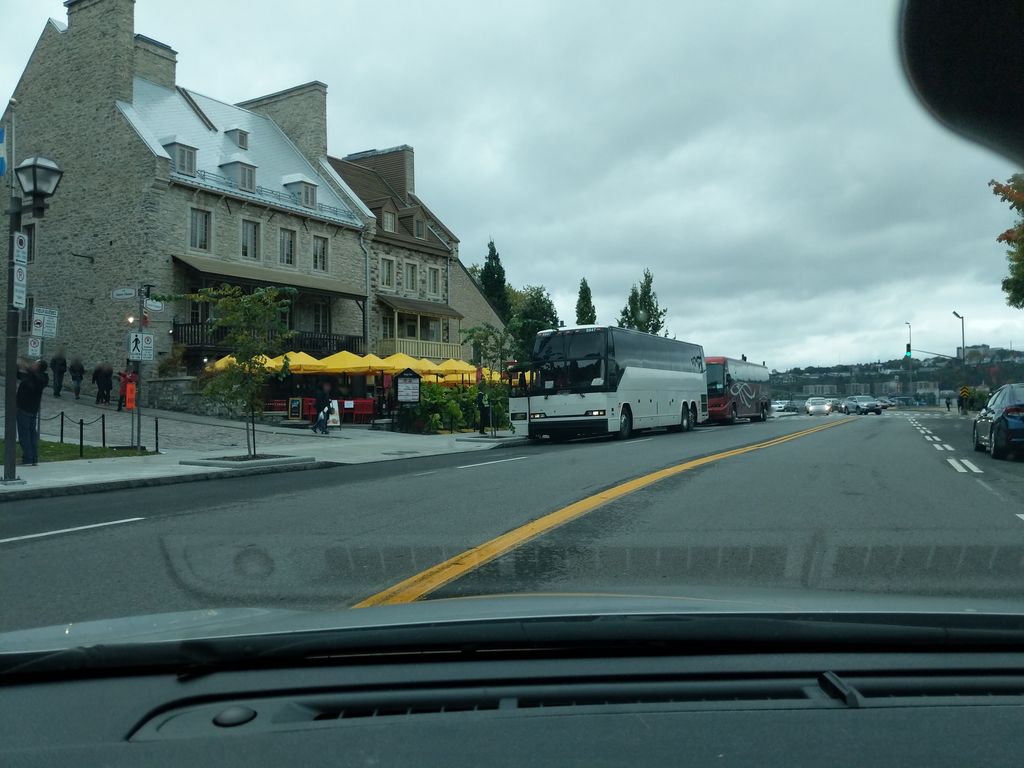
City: quebec_city